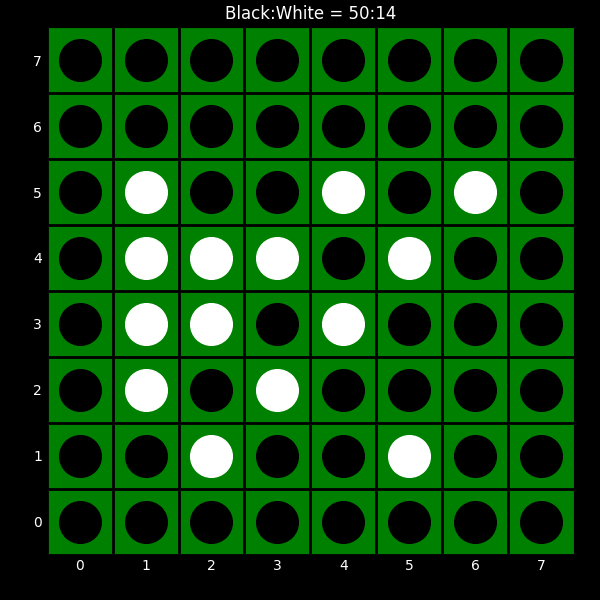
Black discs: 50
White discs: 14